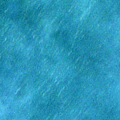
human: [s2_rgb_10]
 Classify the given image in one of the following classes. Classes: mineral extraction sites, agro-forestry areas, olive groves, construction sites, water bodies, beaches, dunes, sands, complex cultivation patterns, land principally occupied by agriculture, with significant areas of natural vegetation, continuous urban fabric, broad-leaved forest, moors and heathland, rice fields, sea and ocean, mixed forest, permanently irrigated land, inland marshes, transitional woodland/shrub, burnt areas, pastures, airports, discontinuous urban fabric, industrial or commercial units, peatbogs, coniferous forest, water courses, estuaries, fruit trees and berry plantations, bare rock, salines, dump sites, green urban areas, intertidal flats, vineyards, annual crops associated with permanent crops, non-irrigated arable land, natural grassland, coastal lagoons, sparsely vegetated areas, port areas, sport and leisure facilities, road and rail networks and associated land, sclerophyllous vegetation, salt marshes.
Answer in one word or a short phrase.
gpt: sea and ocean